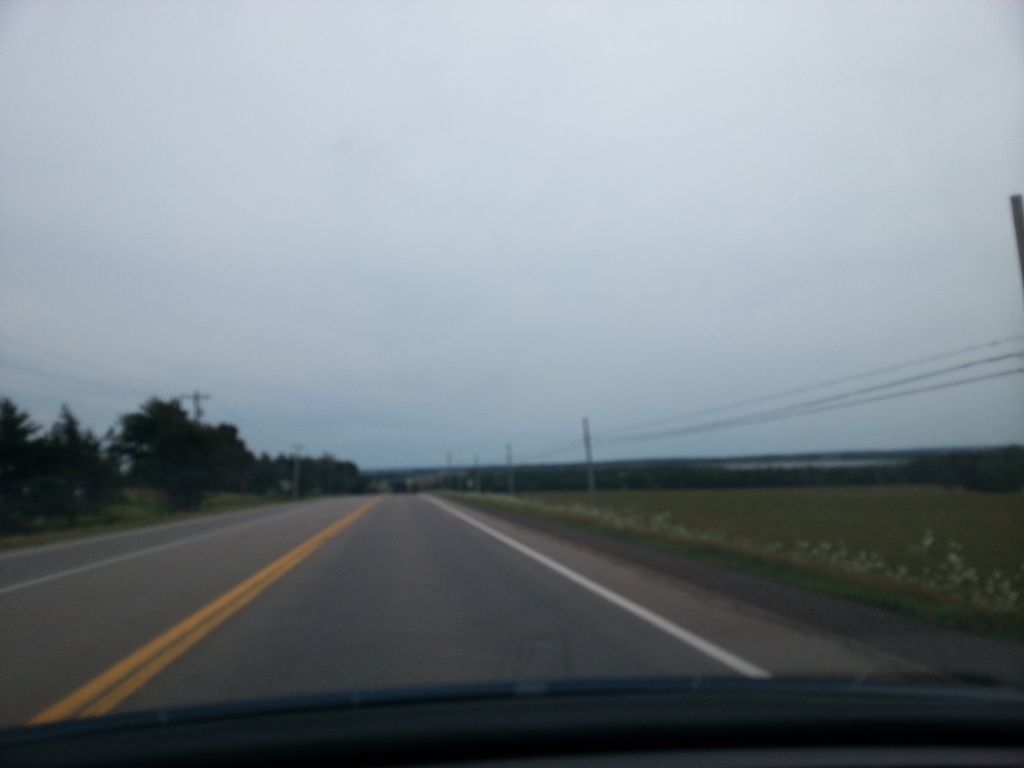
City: charlottetown